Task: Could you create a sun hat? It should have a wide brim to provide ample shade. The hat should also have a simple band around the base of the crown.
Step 165:
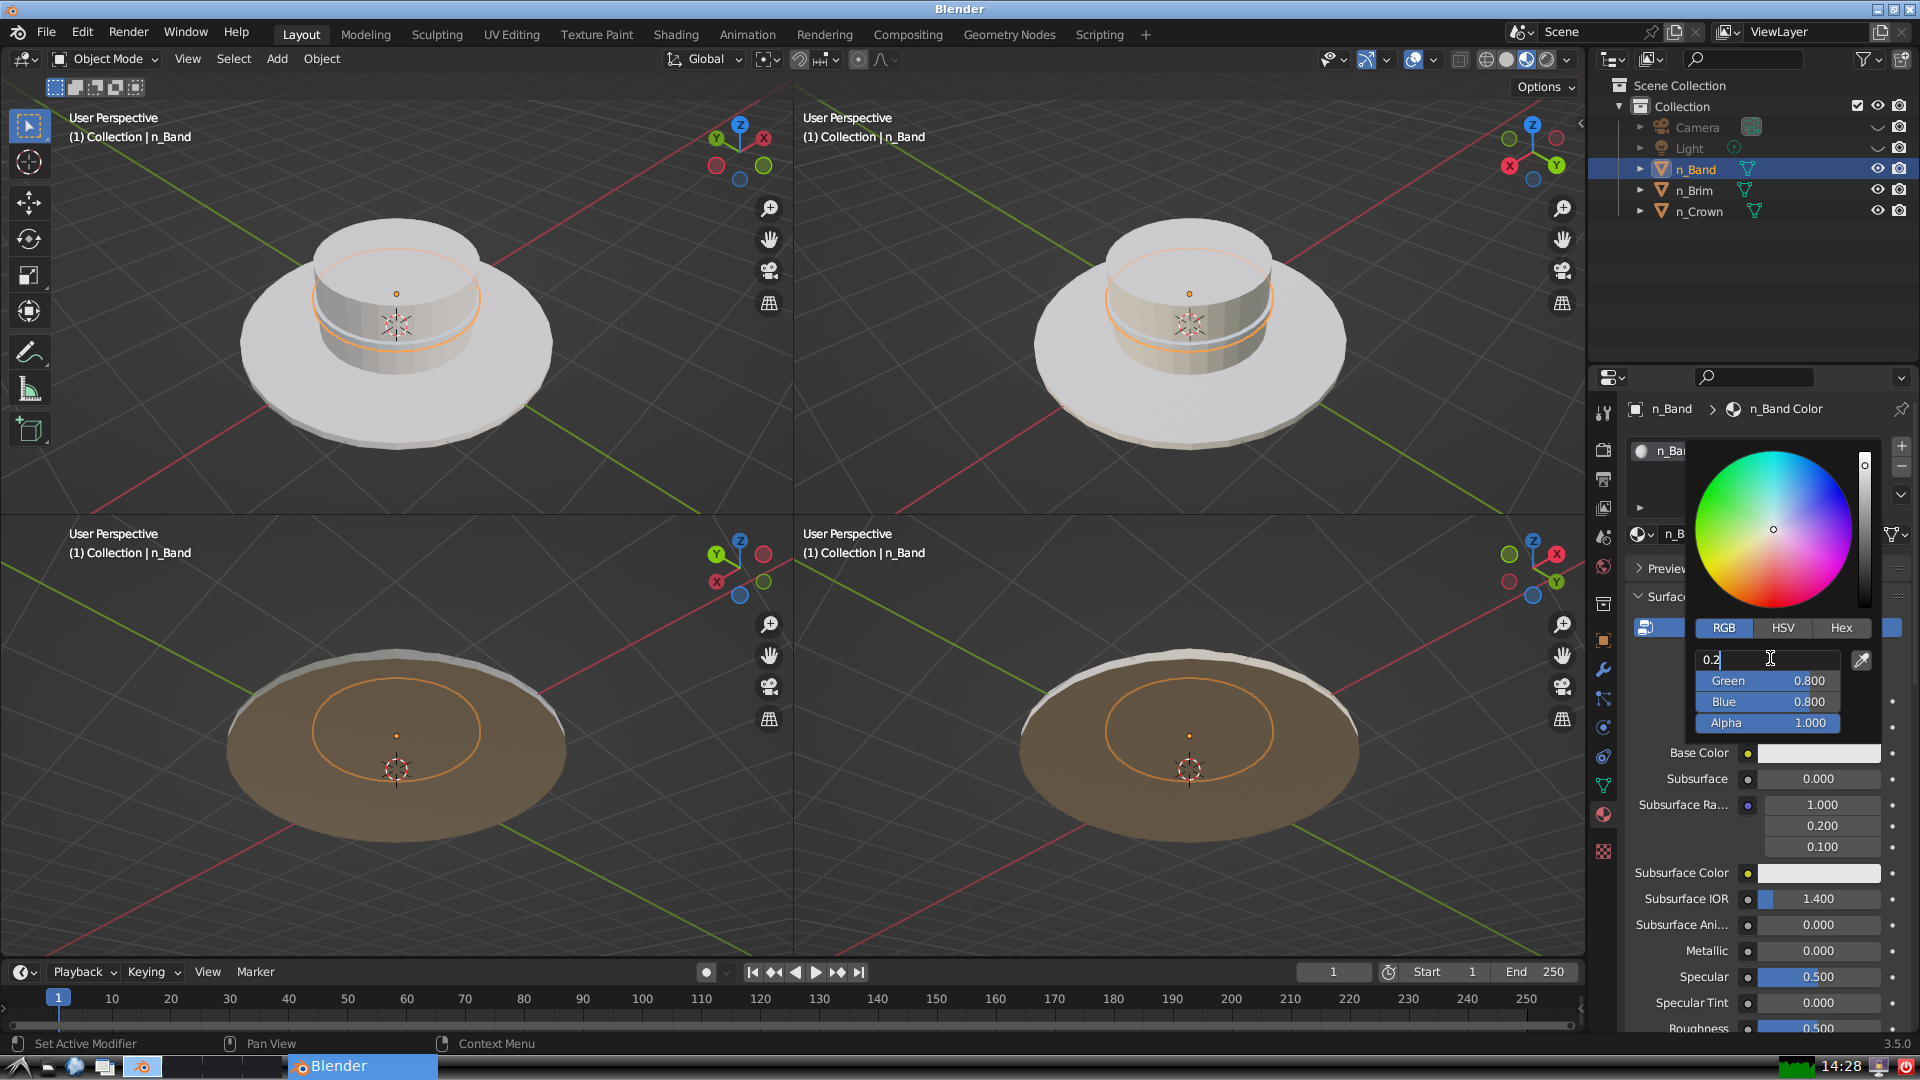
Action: {"key_press": ['Return']}